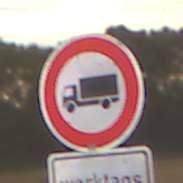
Verkehrszeichen: VerbotFuerKraftfahrzeugeUeberDreiKommaFuenfTonnen
Zusatzzeichen unten: ZeitangabenMitBeschraenkungAufWochentage1
Umgebung: Outdoor, RoadRail
Tageszeit: SunriseSunset
Wetter: PartlyCloudy
Licht: Natural
Jahreszeit: NotSpecified
Kontrast: LowContrast